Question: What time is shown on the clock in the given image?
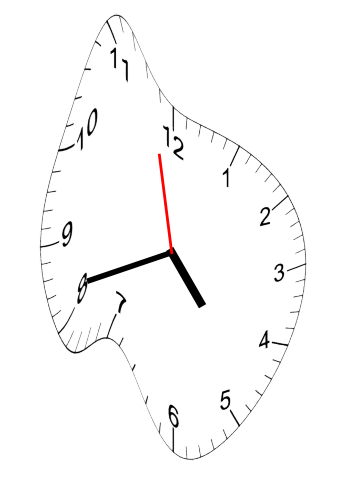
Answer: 04:41:58